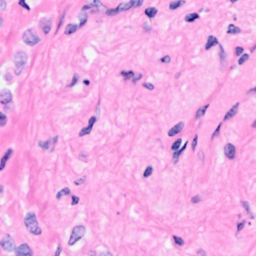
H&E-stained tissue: Breast